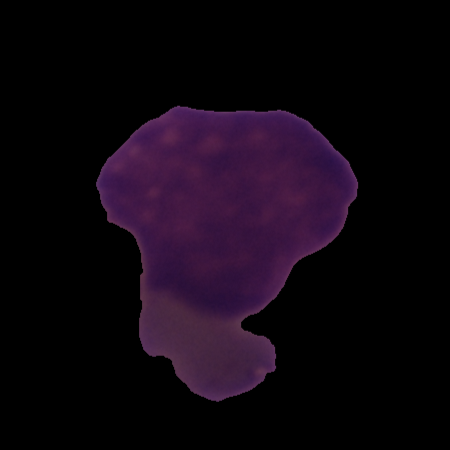
Label: cancer